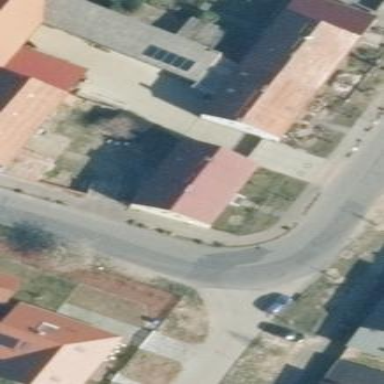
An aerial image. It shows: Simple house.